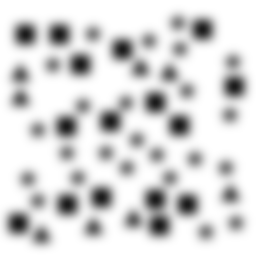
Squares: 16
Triangles: 8
Stars: 24
Total shapes: 48